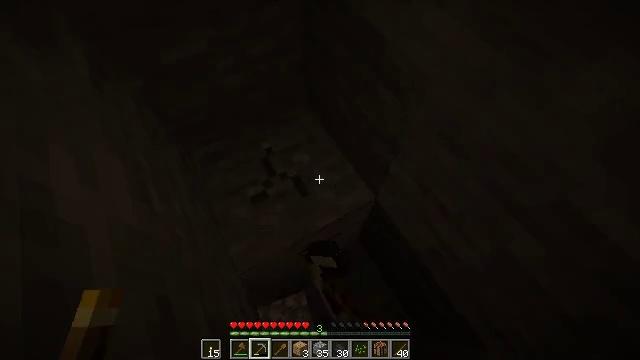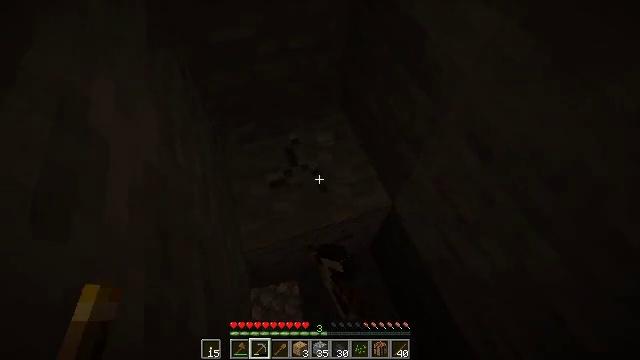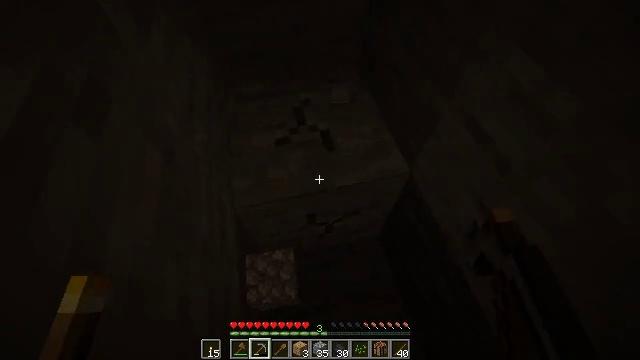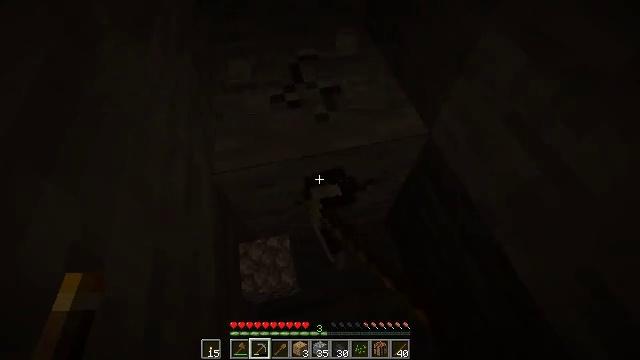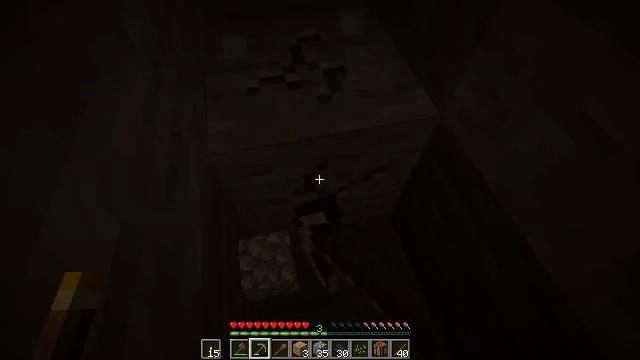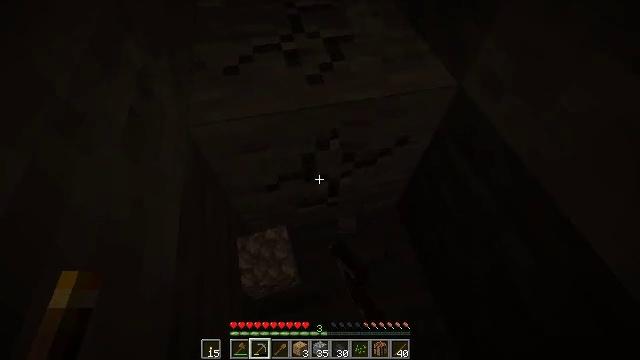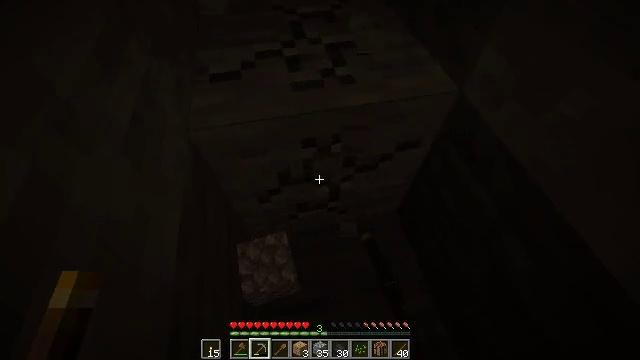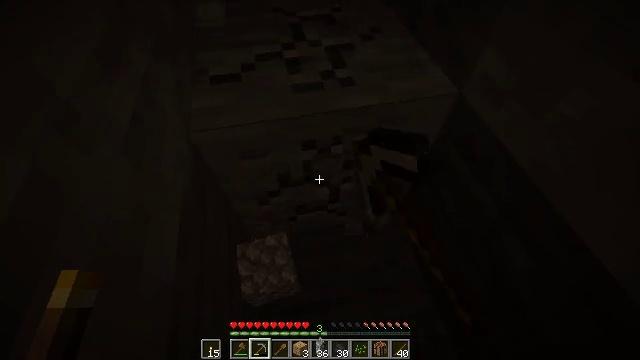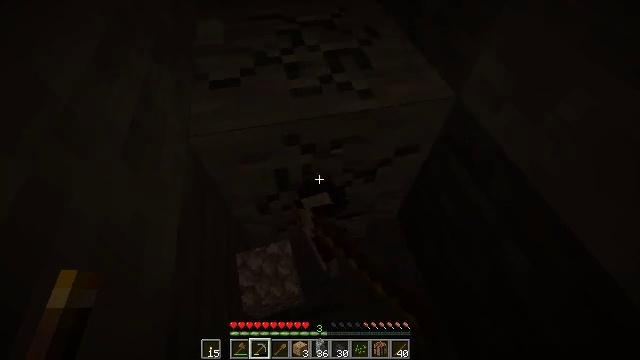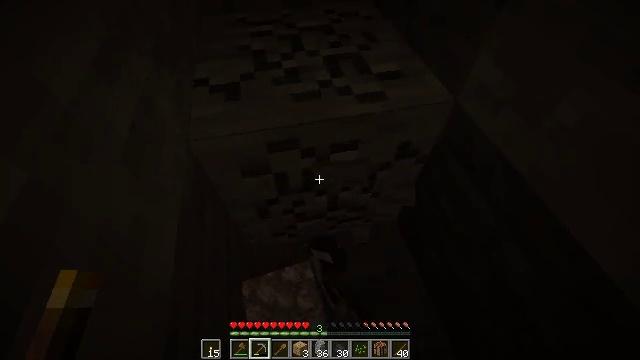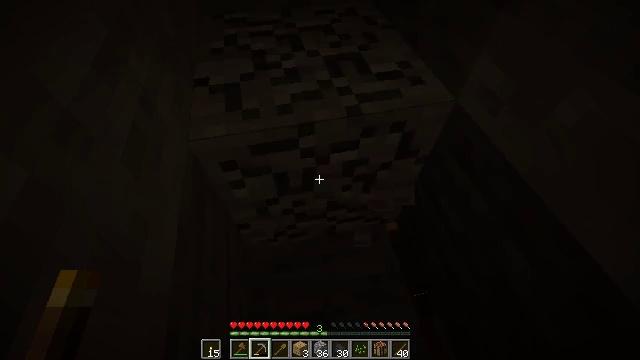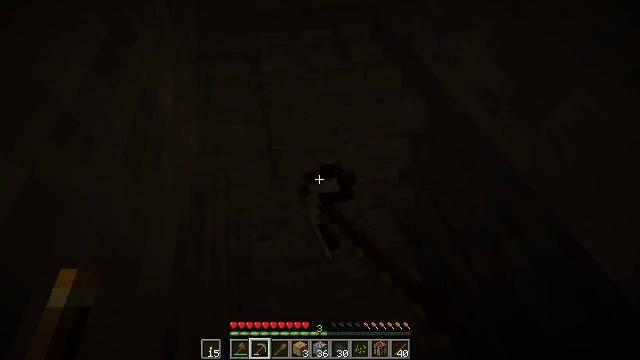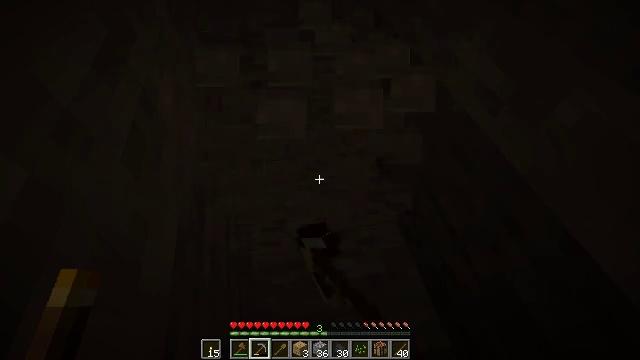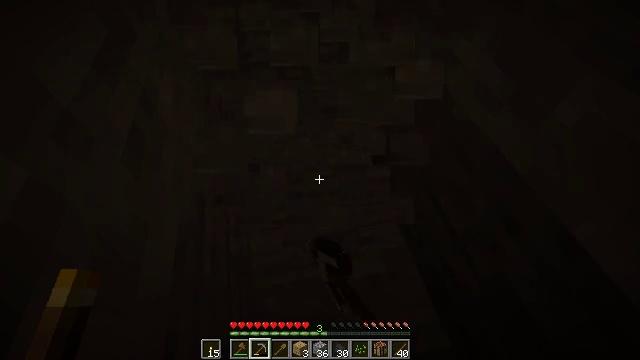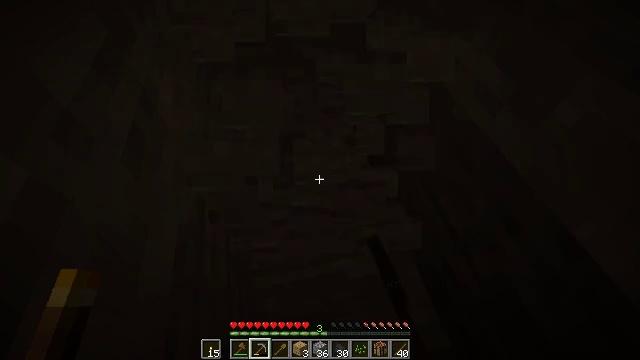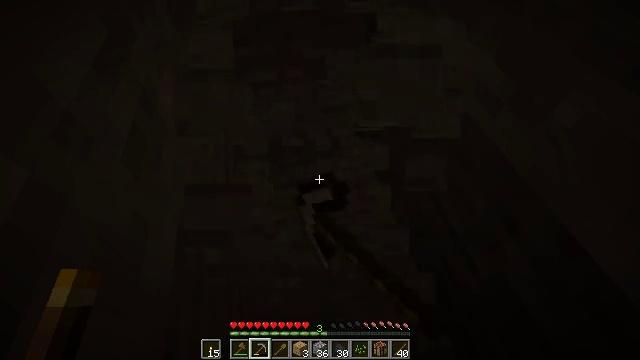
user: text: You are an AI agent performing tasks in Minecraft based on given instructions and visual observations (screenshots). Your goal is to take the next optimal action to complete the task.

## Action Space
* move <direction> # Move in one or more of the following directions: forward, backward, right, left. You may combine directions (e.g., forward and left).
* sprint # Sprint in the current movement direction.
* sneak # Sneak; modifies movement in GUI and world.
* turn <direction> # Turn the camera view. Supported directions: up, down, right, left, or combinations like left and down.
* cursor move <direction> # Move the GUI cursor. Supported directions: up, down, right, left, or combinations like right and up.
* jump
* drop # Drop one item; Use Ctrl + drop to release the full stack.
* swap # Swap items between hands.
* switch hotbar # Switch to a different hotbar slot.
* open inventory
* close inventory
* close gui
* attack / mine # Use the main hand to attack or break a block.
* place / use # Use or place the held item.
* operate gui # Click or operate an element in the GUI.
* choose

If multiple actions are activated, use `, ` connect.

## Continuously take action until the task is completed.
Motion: motion action
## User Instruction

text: Dig up the stone with a tool.
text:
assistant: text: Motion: move back, turn left and up, attack / mine
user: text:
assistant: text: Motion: turn left and up, attack / mine
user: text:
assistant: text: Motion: attack / mine
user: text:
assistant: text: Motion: attack / mine
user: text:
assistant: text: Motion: attack / mine
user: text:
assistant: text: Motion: turn up, attack / mine
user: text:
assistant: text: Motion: attack / mine
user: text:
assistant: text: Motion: attack / mine
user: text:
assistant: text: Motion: attack / mine
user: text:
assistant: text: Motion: attack / mine
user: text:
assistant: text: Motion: attack / mine
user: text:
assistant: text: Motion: attack / mine
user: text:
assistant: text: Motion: attack / mine
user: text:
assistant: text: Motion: attack / mine
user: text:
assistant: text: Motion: attack / mine
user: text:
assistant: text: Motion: attack / mine
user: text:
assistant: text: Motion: attack / mine
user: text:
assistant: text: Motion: attack / mine
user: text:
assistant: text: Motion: attack / mine
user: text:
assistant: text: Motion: attack / mine
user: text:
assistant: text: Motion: attack / mine
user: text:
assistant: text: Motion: attack / mine
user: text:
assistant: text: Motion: attack / mine
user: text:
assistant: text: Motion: attack / mine
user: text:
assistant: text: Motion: attack / mine
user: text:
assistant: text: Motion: attack / mine
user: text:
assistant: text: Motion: attack / mine
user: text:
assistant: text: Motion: move forward, attack / mine
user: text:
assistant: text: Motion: move forward and move left, turn right and down, attack / mine
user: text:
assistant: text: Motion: move forward and move left, turn right and down, attack / mine